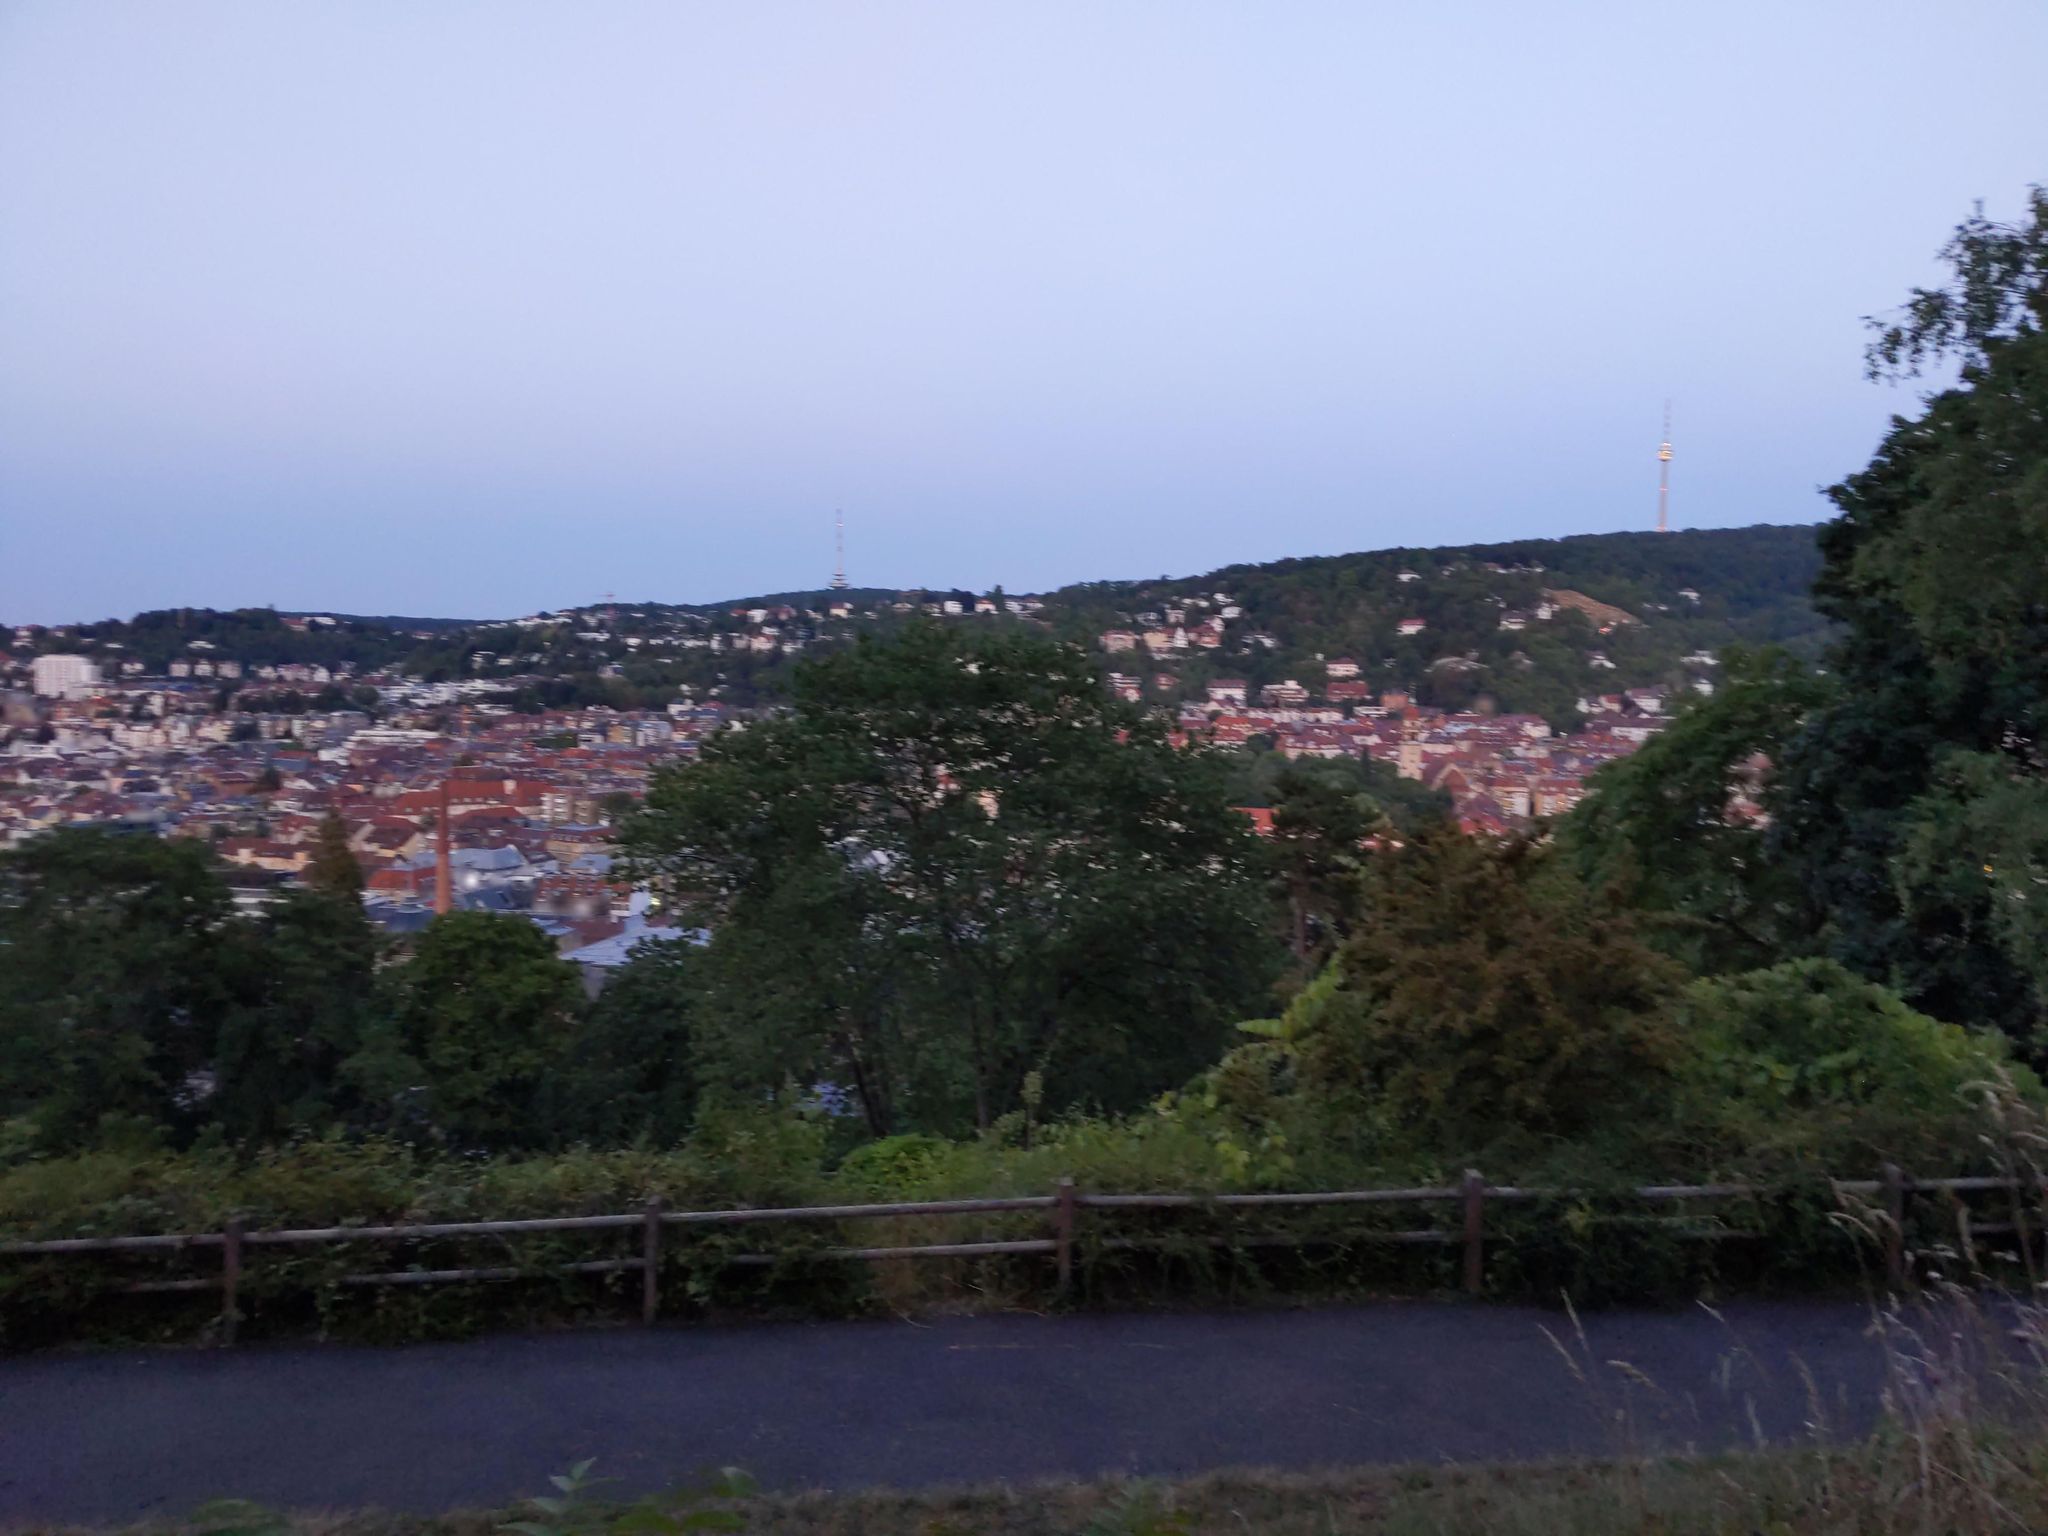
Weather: clear
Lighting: dusk/dawn
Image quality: slightly poor
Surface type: fields
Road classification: steps, path, footway
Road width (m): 2.5
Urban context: urban centre
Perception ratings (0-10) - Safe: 1.61, Lively: 3.78, Beautiful: 6.17, Boring: 7.47, Depressing: 7.54, Wealthy: 0.78